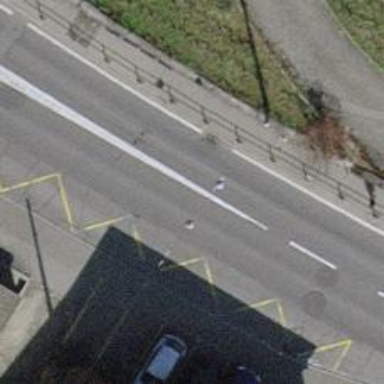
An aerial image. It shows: Bus stop for trolleybuses with designated stop position for public transport.